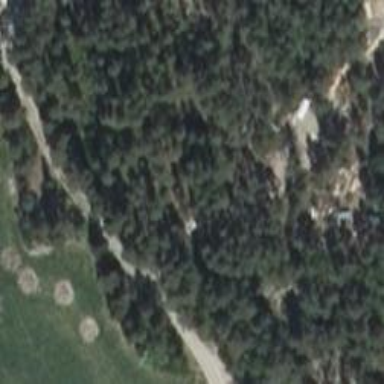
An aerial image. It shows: Driveway.